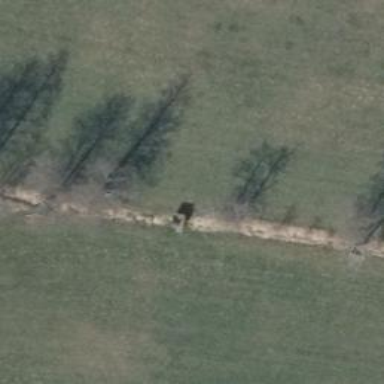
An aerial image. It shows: Hunting stand.